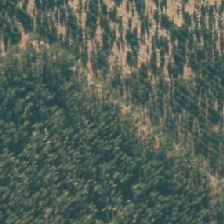
Land cover: harvested_forest